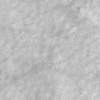
Atmospheric dust classification: not_dusty